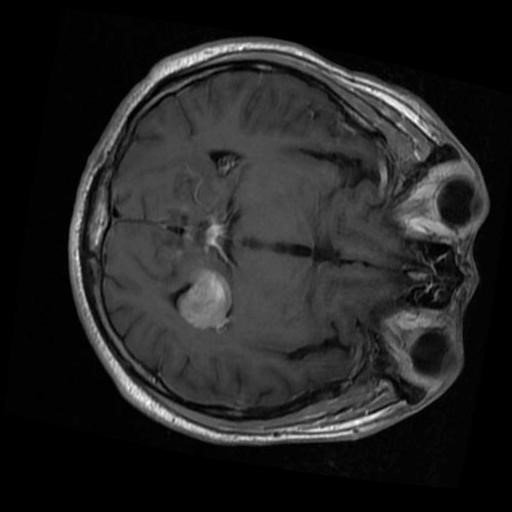
Label: brain_menin